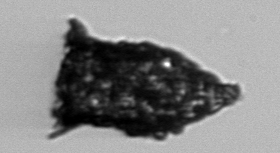
Label: Tintinnopsis